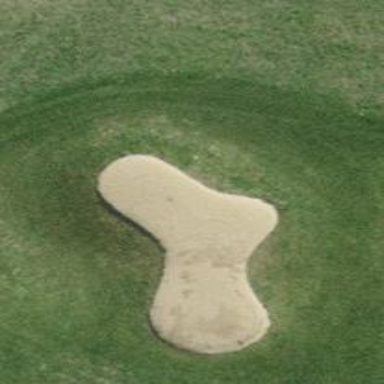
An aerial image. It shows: Golf bunker filled with natural sand.